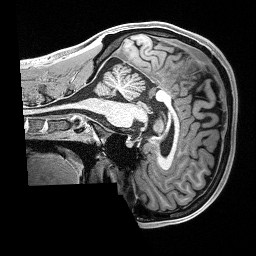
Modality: T1w
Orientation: sagittal
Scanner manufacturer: siemens
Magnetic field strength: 3 T
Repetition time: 2.4 s
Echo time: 0.00122 s